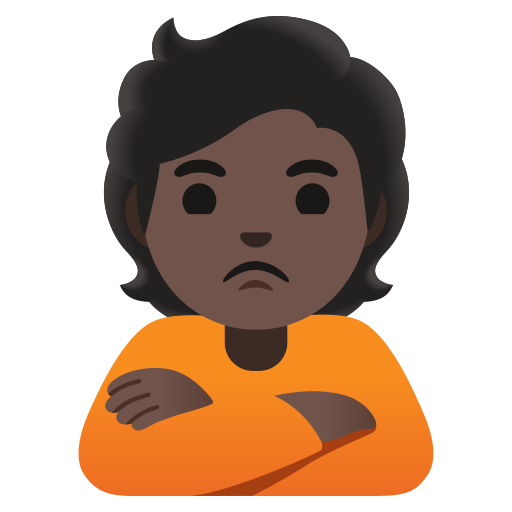
Emoji: 🙎🏿